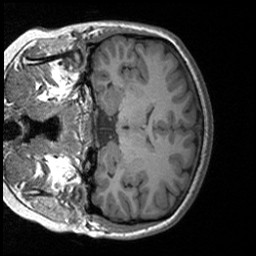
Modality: T1w
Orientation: coronal
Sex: female
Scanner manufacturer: siemens
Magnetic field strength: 3 T
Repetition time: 1.9 s
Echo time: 0.00252 s